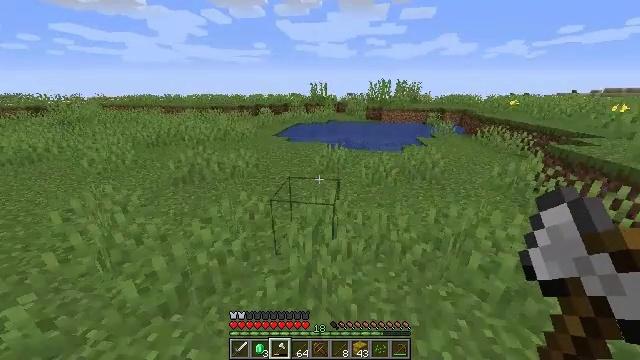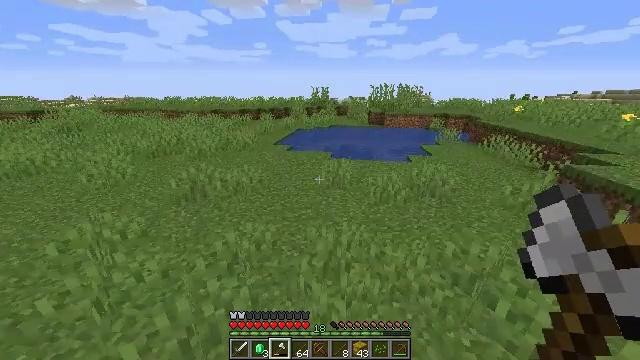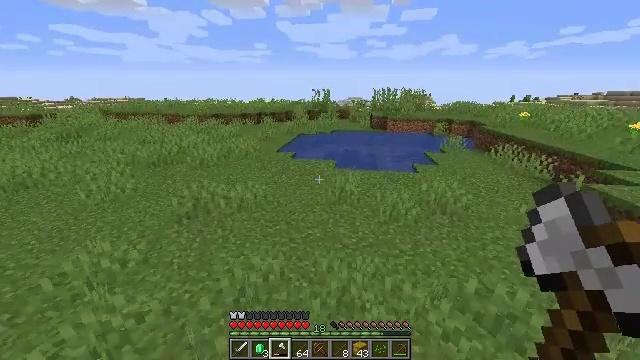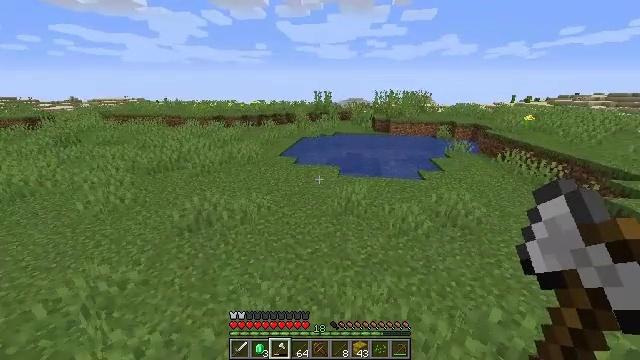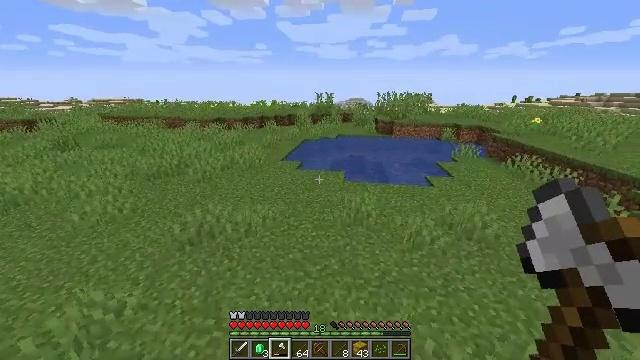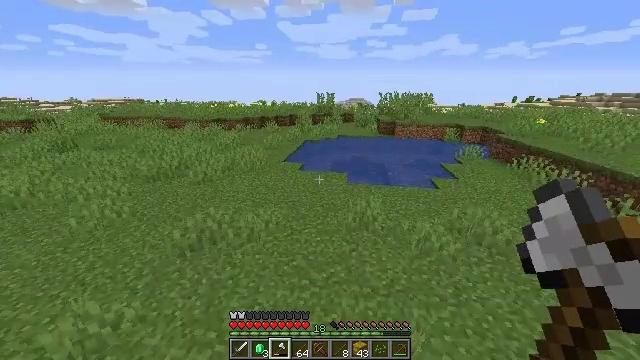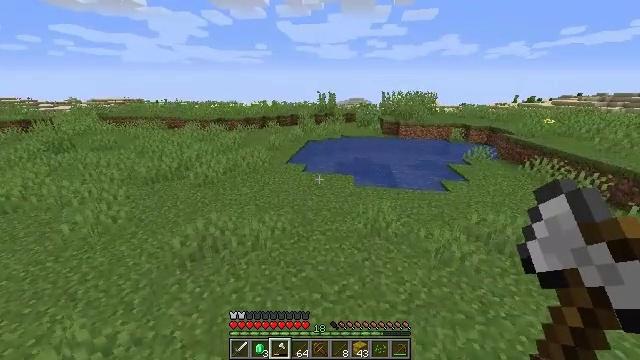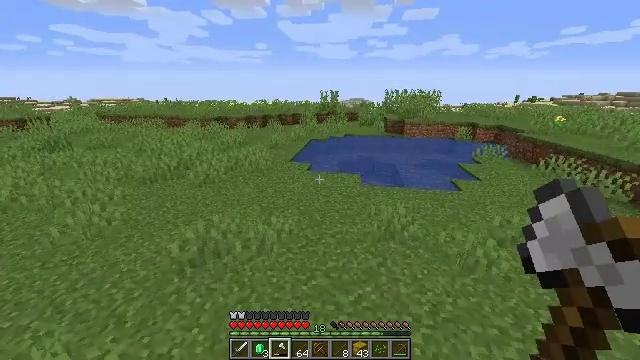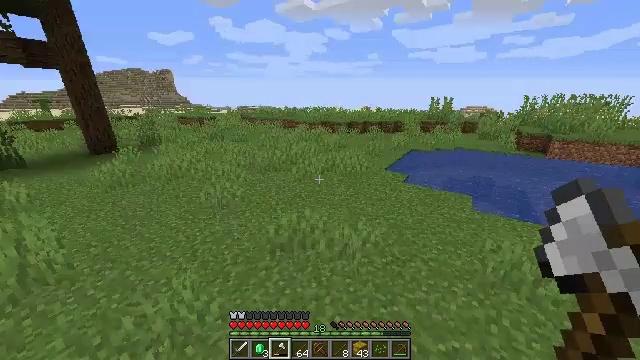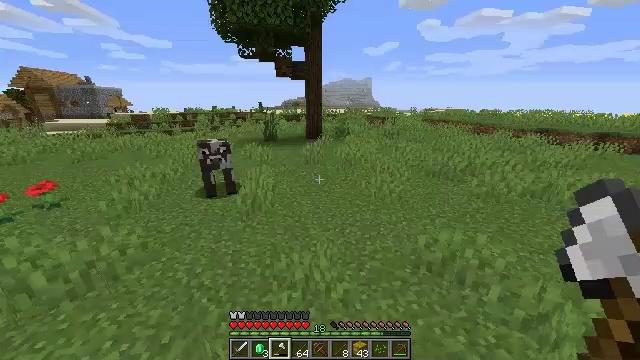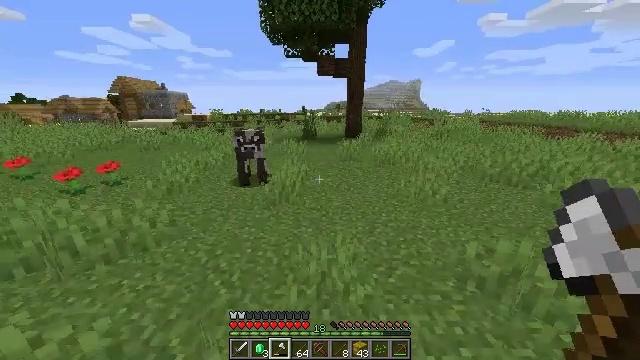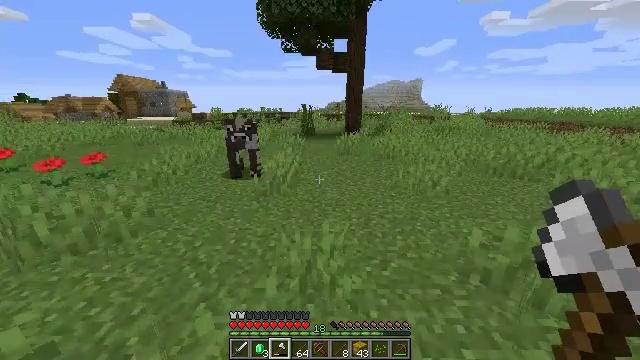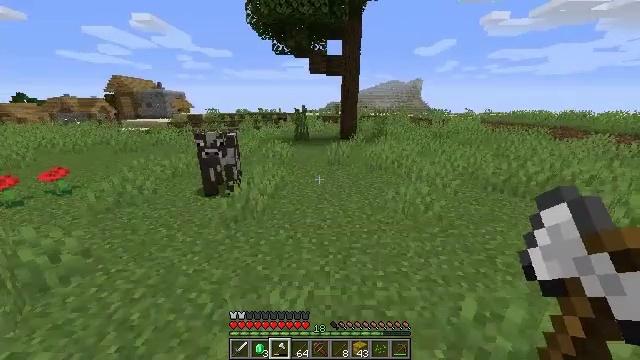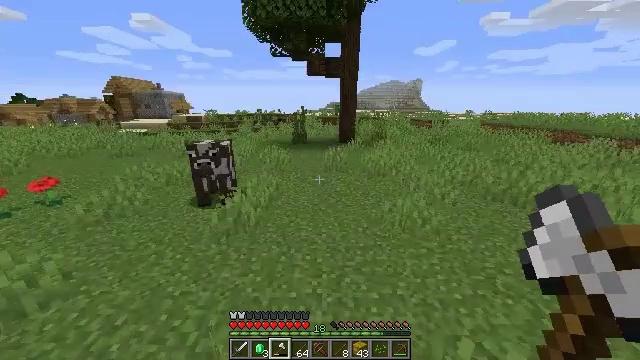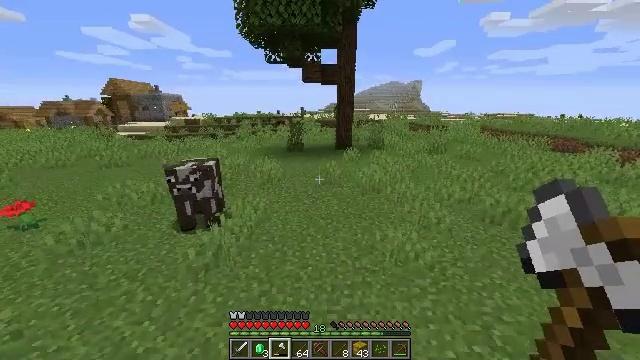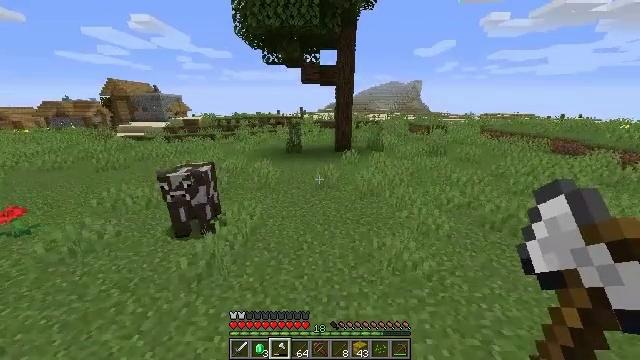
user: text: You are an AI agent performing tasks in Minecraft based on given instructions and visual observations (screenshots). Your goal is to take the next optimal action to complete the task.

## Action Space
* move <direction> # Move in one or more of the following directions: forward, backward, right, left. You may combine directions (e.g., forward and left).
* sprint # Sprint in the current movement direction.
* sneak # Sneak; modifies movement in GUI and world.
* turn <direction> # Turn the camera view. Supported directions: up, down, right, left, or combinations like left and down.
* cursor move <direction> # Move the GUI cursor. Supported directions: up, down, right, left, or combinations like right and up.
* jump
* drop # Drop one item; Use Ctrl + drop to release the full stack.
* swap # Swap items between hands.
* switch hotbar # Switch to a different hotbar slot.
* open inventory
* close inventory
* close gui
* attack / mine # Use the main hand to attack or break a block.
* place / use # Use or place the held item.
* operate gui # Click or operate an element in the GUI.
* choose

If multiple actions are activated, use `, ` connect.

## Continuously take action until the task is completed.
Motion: motion action
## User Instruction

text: Remove a crossbow from the inventory.
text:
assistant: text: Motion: move forward and move left, jump
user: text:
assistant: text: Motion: move forward and move left, jump
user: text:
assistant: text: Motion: move forward and move left, jump
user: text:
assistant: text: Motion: move forward and move left, jump
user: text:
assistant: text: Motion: move forward and move left, jump
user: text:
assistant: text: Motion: move forward and move left, jump
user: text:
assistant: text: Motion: move forward and move left, jump
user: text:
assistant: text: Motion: move forward and move left, turn left and up, jump
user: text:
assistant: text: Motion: move forward, turn left, jump
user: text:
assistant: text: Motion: move forward and move right, turn left, jump
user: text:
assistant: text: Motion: move forward and move right, jump
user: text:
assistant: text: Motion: move forward and move right, jump
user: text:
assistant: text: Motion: move forward and move right, jump
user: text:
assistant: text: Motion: move forward and move right, jump
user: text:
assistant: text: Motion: move forward and move right, jump
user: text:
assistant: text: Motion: move forward and move right, jump
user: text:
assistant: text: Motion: move forward and move right, jump
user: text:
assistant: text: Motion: move forward and move right, jump
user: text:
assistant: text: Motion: move forward and move right, jump
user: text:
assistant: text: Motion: move forward and move right, jump
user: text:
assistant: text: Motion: move forward and move right, turn right, jump
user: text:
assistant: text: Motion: move forward and move right, turn right, jump
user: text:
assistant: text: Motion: move forward and move right, turn right, jump
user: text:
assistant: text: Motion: move forward and move right, jump
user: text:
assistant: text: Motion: move forward and move right, jump
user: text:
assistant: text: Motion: move forward, jump
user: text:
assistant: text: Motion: move forward, jump
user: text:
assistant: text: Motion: move forward, jump
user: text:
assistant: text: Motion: move forward, jump
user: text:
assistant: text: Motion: move forward, jump